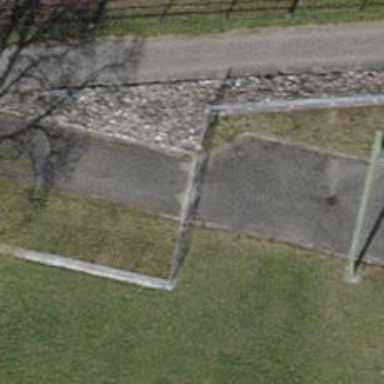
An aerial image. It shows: Gate.